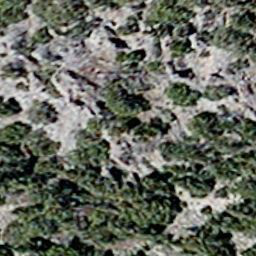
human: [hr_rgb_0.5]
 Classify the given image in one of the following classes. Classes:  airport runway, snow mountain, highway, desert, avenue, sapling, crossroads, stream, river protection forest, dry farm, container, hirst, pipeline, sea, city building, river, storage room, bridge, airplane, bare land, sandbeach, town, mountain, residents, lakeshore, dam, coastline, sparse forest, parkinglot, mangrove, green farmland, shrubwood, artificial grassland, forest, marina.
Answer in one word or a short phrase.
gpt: sparse forest